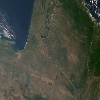
Label: land